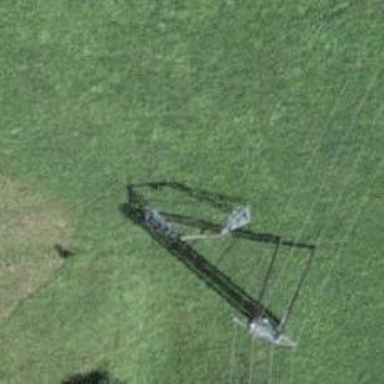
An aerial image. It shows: Pylon used for aerialway.